Question: The background color leaves tiny space between the cell & grid lines. How could I make it fill completely? I have tried tried padding/margin = 0.
Screenshot:
Any styling experts out there?
'''
<DataGrid ItemsSource="{Binding}" >
<DataGrid.CellStyle>
<Style TargetType="DataGridCell">
<Setter Property="Background" Value="Red"/>
</Style>
</DataGrid.CellStyle>
</DataGrid>
Data = new Dictionary<int,string>();
for (int i = 0; i < 5; i++)
Data.Add(i, "Text");
DataContext = Data;
'''
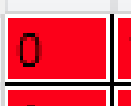
Answer: This one's easy. Set the 'BorderThickness' to '0':
'''
<DataGrid ItemsSource="{Binding}" >
<DataGrid.CellStyle>
<Style TargetType="DataGridCell">
<Setter Property="Background" Value="Red"/>
<Setter Property="BorderThickness" Value="0" />
</Style>
</DataGrid.CellStyle>
</DataGrid>
'''
Next time you wanna find out why things look how they look, give Snoop a try. Check the controls and panels, and their properties (in this case, it could be either Margin, Padding or BorderThickness), to see what you have to tweak from XAML.